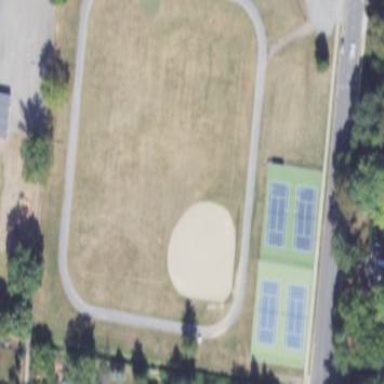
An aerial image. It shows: Baseball pitch for leisure land activities.